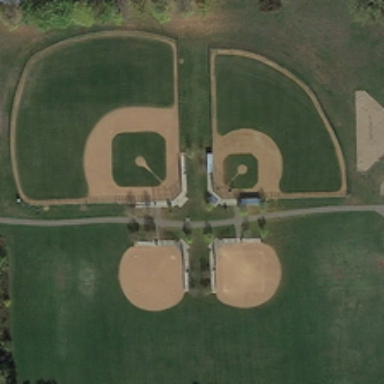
Four baseball fields are near several green trees .